Aerial crown-view tile of a tropical tree (Barro Colorado Island, Panama), acquired 20250217:
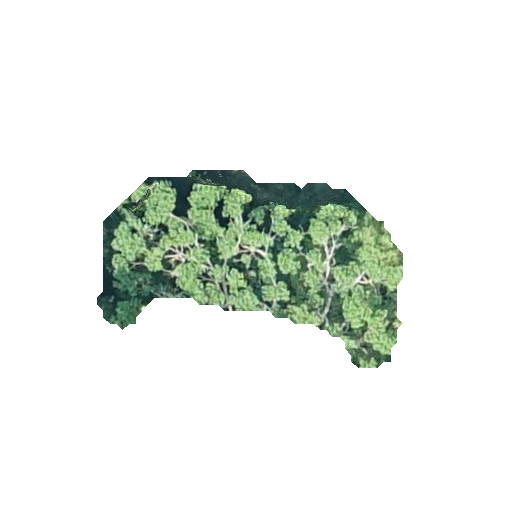
Species: Jacaranda copaia
GBIF accepted scientific name: Jacaranda copaia
Crown area: 57.578 m²